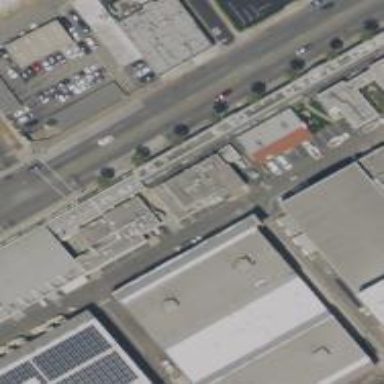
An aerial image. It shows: Industrial building.